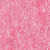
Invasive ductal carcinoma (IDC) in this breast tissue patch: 0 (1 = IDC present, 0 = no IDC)